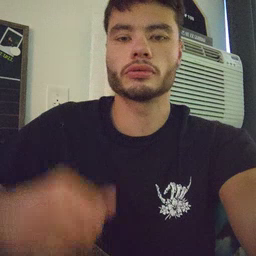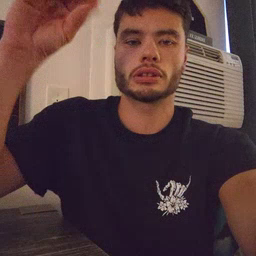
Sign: sun